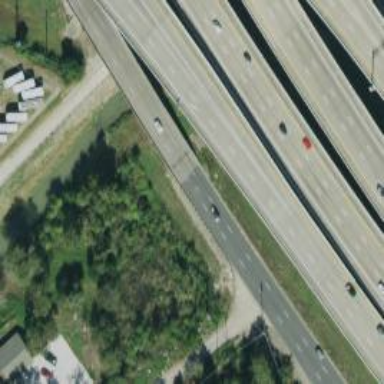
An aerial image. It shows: Secondary road with frontage road crossing bridge.